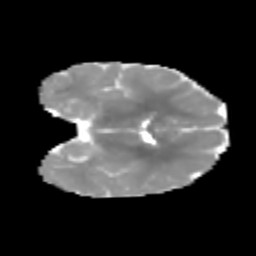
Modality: MD
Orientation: coronal
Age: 6
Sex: female
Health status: healthy